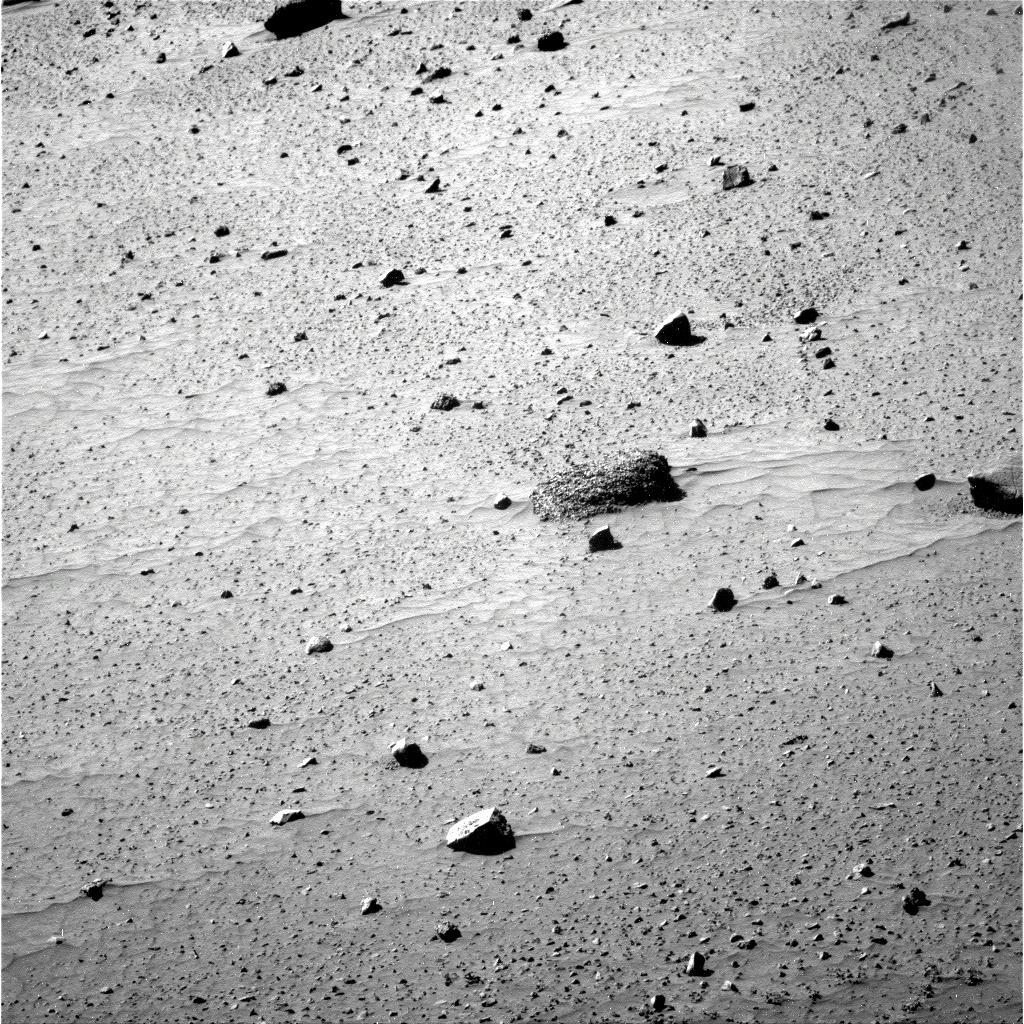
Terrain classes present: Gravel / Sand / Soil, Rock, Shadow